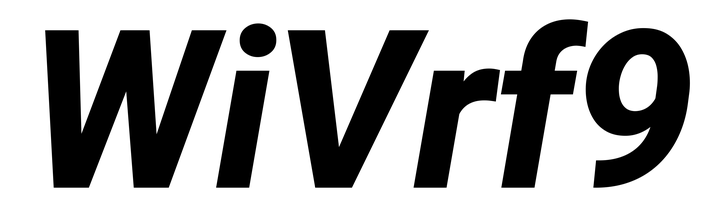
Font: Roboto-Italic_ExtraBold_Italic